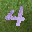
Label: 4